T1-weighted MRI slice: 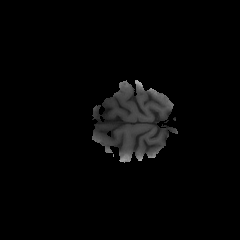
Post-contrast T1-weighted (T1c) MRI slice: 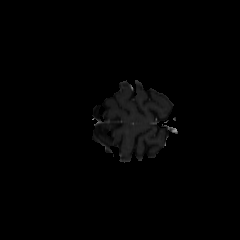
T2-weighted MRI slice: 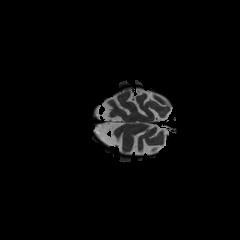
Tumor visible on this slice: no